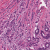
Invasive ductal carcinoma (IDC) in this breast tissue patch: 1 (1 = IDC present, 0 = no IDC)